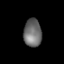
Tissue: lung
Cell type: Epithelial cells
Senescence score: 0.2127
Nuclear area (px): 492
Mean DAPI intensity: 108.632